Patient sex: M
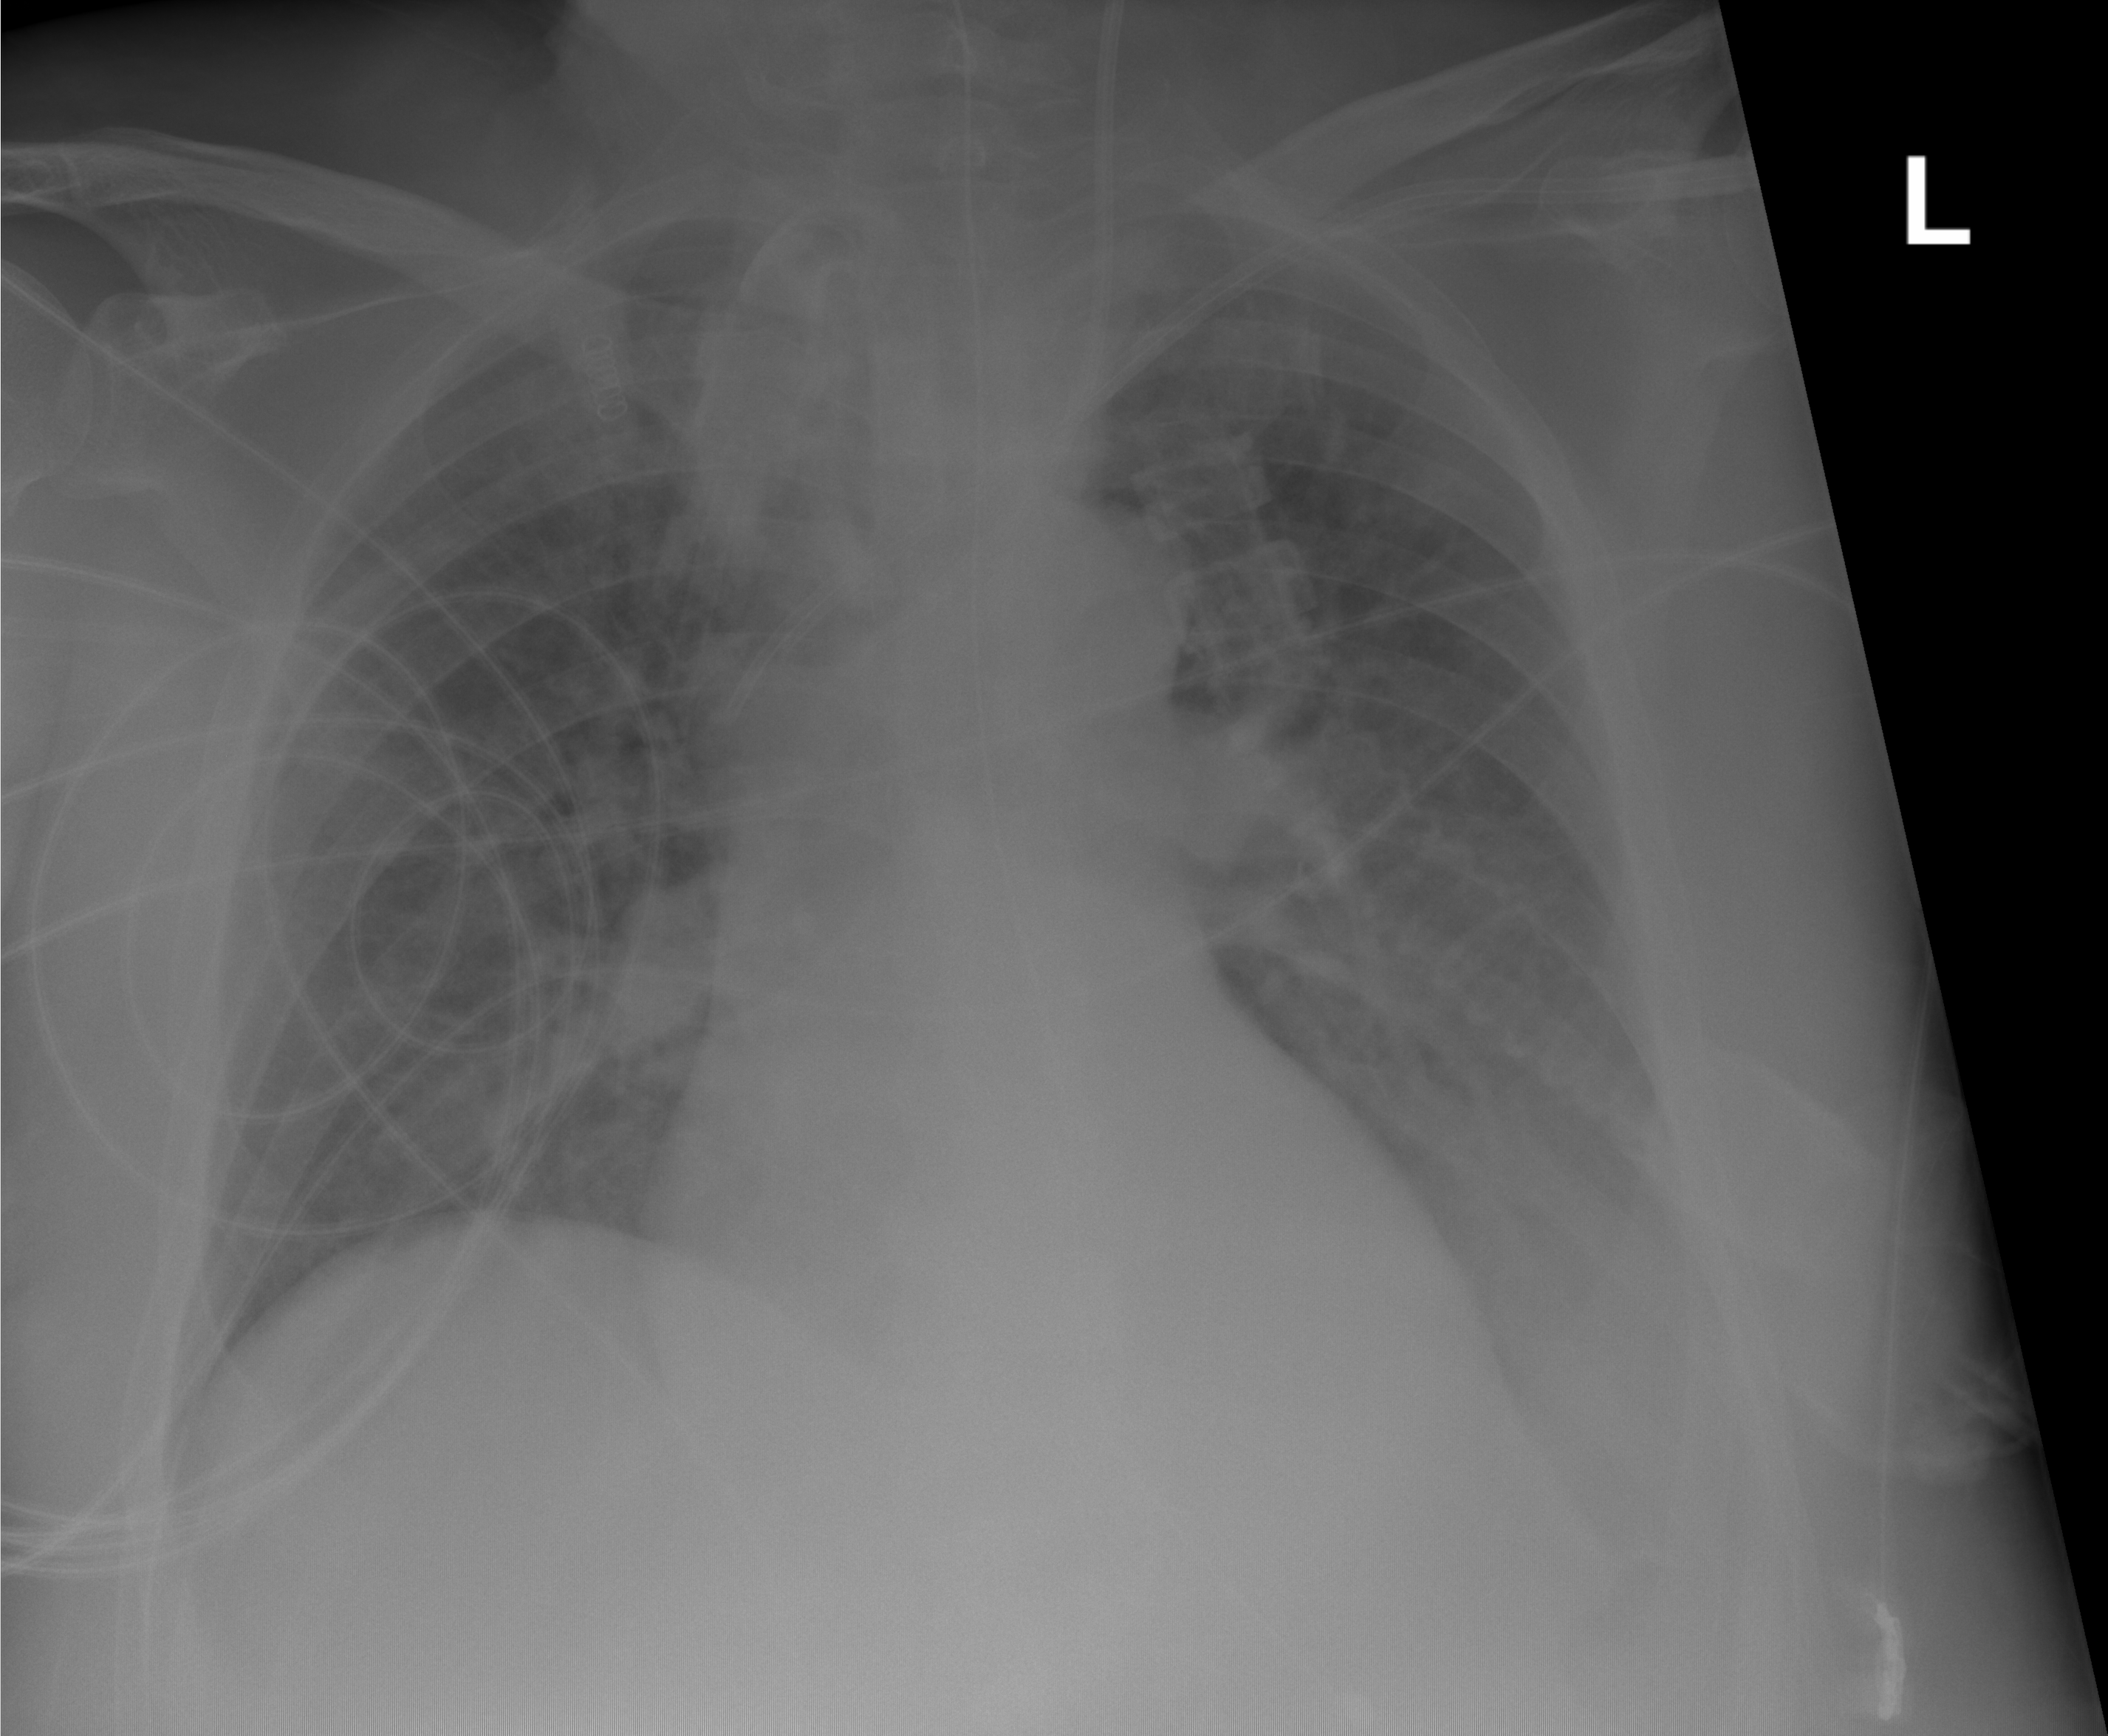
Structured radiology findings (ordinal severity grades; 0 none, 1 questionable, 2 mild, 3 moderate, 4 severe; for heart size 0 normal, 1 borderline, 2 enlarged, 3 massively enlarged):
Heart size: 2
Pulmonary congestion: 2
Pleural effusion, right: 2
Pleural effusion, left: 3
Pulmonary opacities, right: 2
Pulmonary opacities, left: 2
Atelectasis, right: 0
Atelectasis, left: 2